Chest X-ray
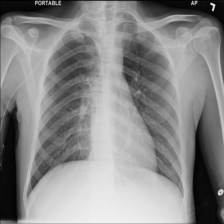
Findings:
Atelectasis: negative
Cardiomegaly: negative
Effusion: negative
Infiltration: negative
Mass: negative
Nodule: negative
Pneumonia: negative
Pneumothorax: negative
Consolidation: negative
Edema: negative
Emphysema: negative
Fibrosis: negative
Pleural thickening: negative
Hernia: negative